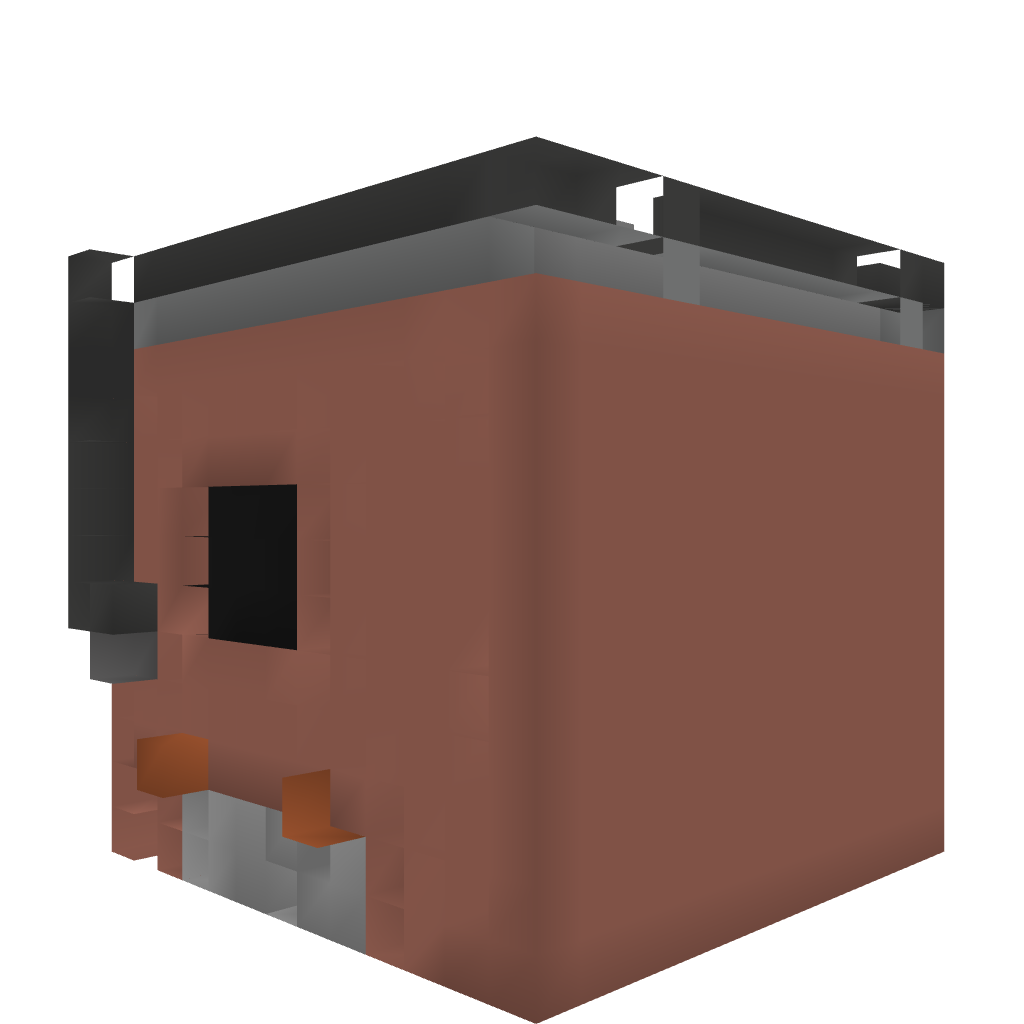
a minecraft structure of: Future Gadget Laboratory - Steins;Gate Store Apartment Rent Building